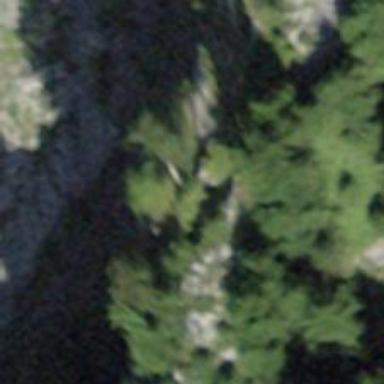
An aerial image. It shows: Cliff in nature.